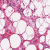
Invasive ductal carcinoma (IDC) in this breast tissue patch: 0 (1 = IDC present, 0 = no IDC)